Interaction volume radius: 10 \u00c5
Interaction volume height: 25 \u00c5
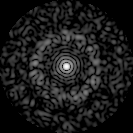
Disorder parameter: 0.8428